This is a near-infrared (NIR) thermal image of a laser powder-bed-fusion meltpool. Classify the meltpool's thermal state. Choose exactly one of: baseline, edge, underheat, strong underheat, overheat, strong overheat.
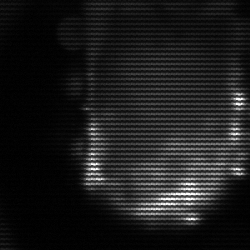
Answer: baseline